Question: I'm having an issue with seemingly inexplicable margins that appear on the left and right sides of my layouts when using a Nexus 10 device in landscape mode.
I'm sure it's something embarrassingly straightforward, but I can't find any mention of this when searching around.
I'm pretty sure it's not related to my code, because the default Hello World project created by Eclipse exhibits the phenomenon. The following screenshot excerpts are taken from a brand new project and the only change I have made is to make the TextView textSize a bit bigger for clarity:

You can see that the default margins from the layout XML file (shown below) are applied correctly in portrait mode, but there is a considerable additional margin applied in landscape mode - indicated by the red bar underneath the screenshot.
'''
<!-- Default screen margins, per the Android Design guidelines. -->
<dimen name="activity_horizontal_margin">16dp</dimen>
<dimen name="activity_vertical_margin">16dp</dimen>
'''
Has anyone else seen this or have any idea how I can get rid of them? I don't really know where to start, because it seems to be specific this one device and screen orientation. Plus it affects the simplest program possible, as well as my own, so there's no sense in pulling apart my own code until I find out how to fix the default case.
The same screens display correctly on emulated devices and my Samsung Galaxy S2 (running Gingerbread). Changing the Project Build Target from API level 17 to 10 didn't alter the unwanted effect either. Any thoughts?
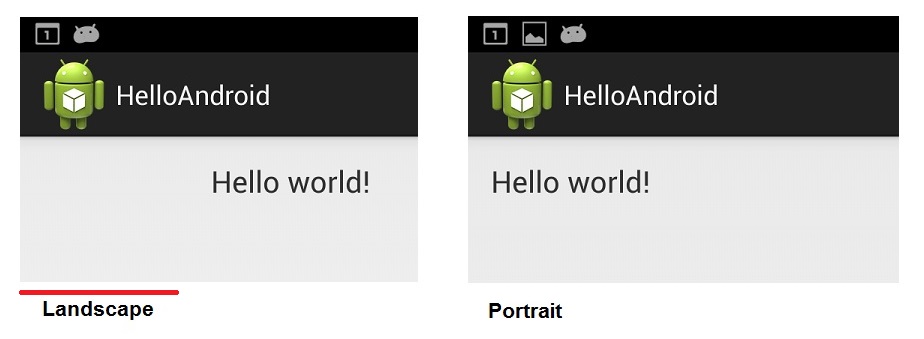
Answer: Ok, so it was embarrassingly straightforward! The margin for the Nexus 10 in landscape mode is taken from the 'values-sw720dp-land' resource folder, which declares a much larger value:
'''
<!--
Customize dimensions originally defined in res/values/dimens.xml (such as
screen margins) for sw720dp devices (e.g. 10" tablets) in landscape here.
-->
<dimen name="activity_horizontal_margin">128dp</dimen>
'''
After nearly a year of lurking on SO and finding answers to all my questions, the first one I finally decide to ask properly turns out to be as trivial as this...